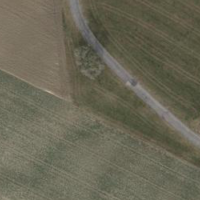
EUNIS habitat code: 52
Species observed at this site:
Galeopsis tetrahit